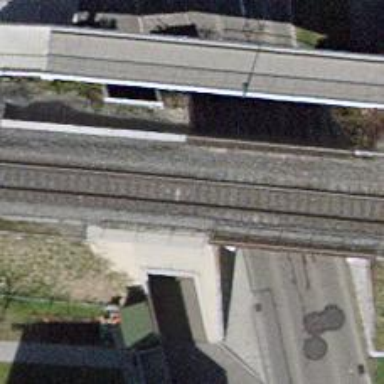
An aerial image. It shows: Bridge over electrified railway with contact lines.